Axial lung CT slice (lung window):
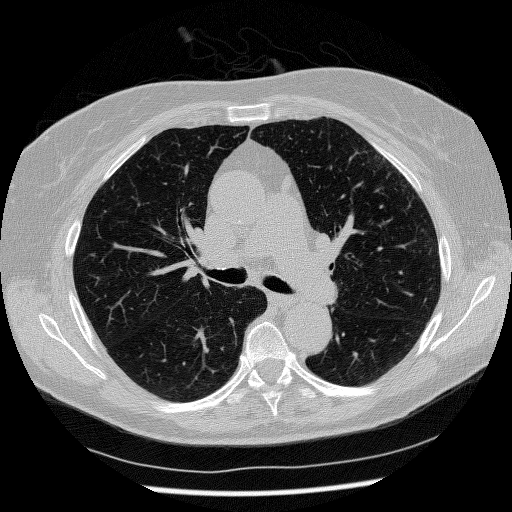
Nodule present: no